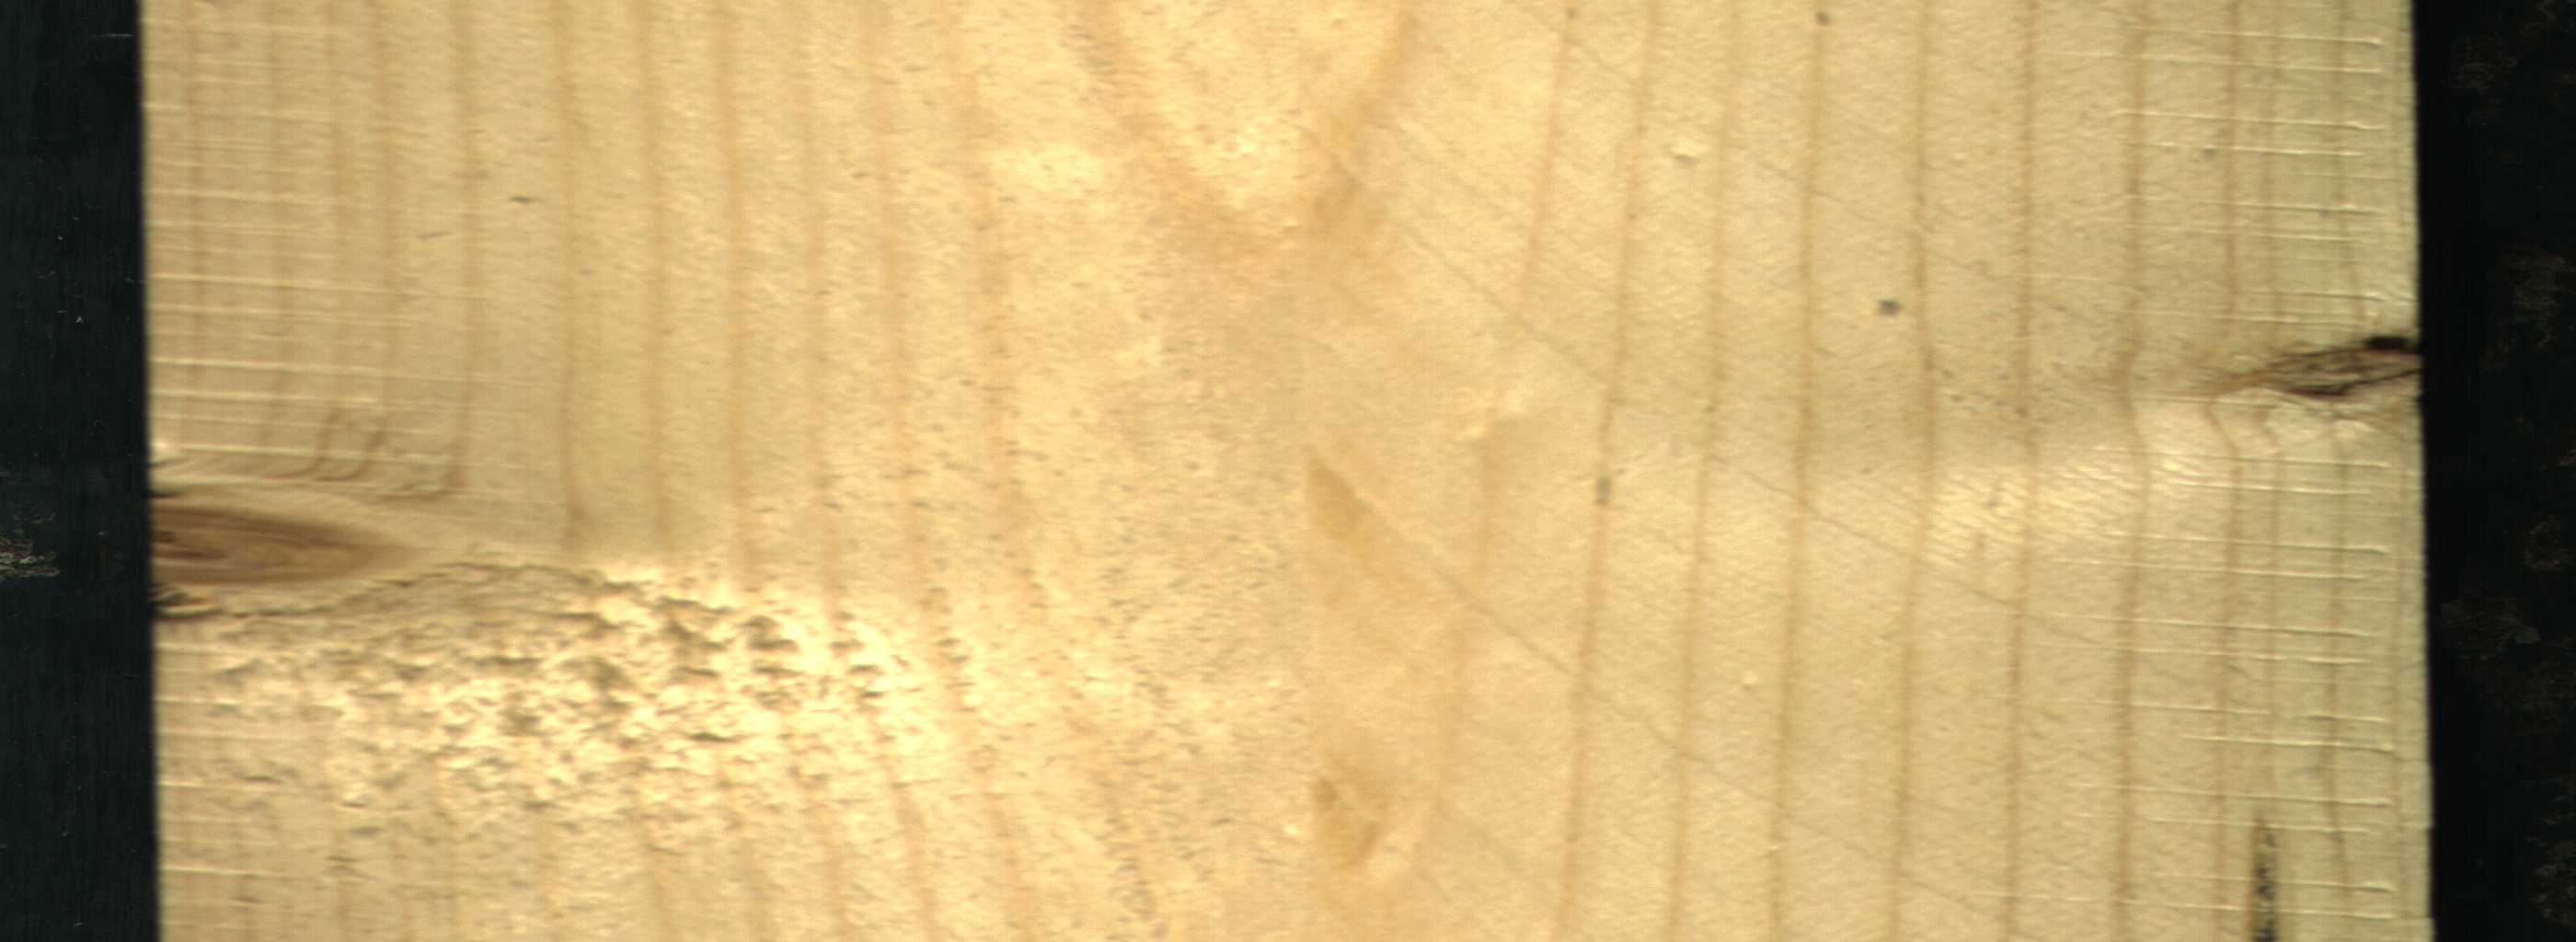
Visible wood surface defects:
resin
Dead_Knot
Live_Knot